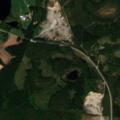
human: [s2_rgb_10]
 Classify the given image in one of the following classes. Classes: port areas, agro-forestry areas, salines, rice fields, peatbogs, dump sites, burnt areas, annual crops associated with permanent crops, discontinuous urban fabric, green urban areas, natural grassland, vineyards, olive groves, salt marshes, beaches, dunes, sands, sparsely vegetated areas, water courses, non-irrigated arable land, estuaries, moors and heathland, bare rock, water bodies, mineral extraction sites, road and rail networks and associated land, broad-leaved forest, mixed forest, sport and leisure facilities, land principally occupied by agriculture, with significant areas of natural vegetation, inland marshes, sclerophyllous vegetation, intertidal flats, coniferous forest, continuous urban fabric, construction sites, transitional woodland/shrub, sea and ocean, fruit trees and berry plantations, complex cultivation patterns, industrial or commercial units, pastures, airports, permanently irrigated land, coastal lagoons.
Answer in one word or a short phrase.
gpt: land principally occupied by agriculture, with significant areas of natural vegetation, coniferous forest, transitional woodland/shrub, water bodies